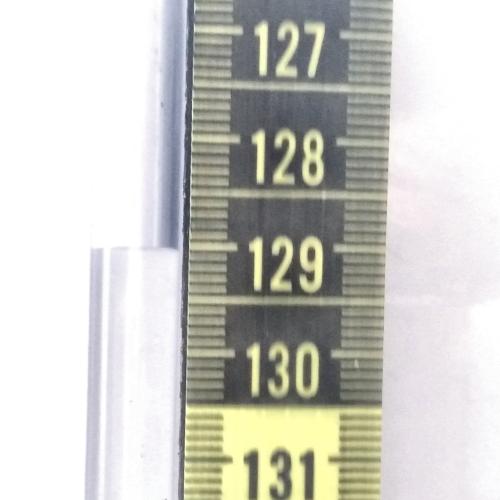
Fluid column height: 129.0 cm